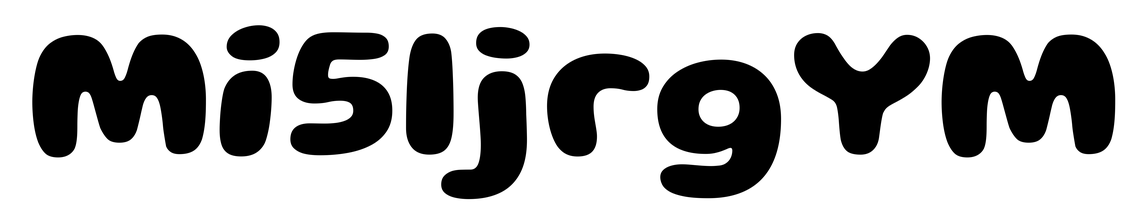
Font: Gluten_Bold